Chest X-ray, PA view. Patient: 62 years old, sex M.
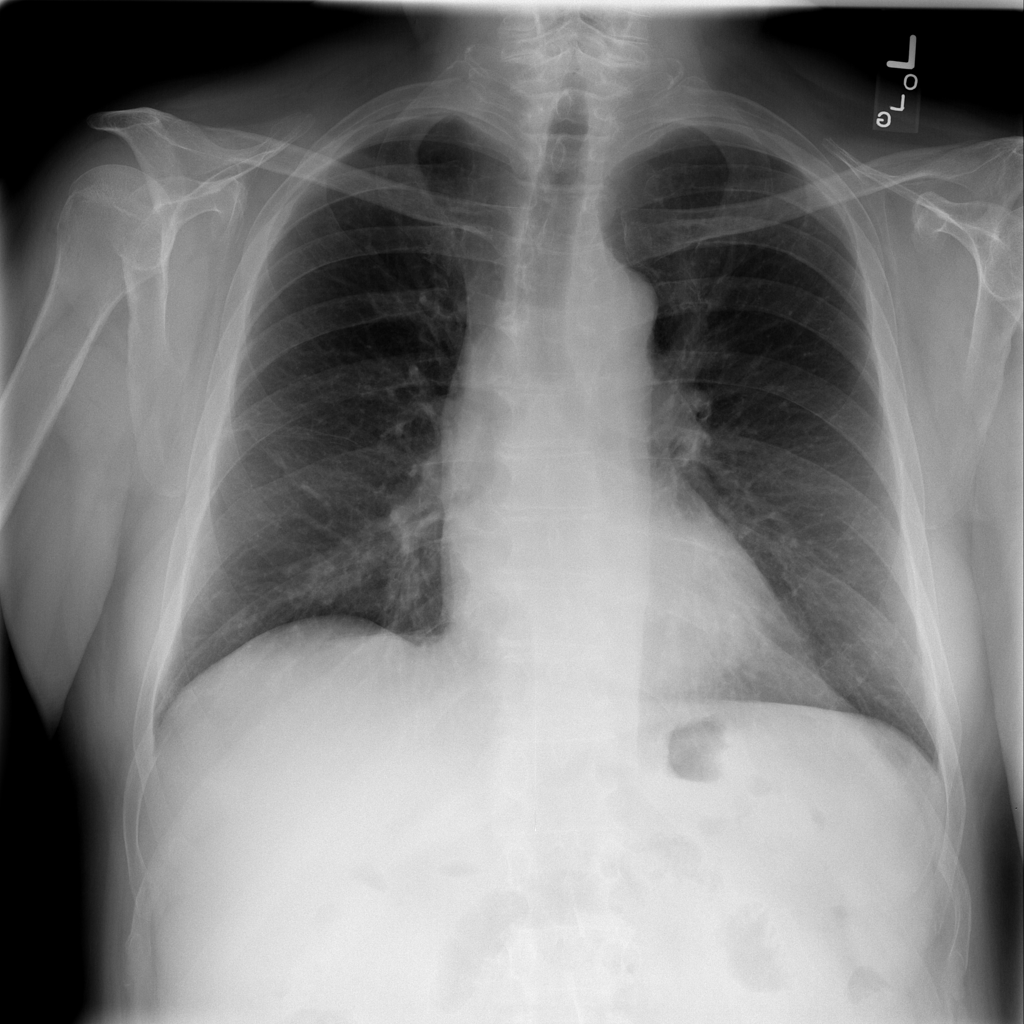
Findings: No Finding